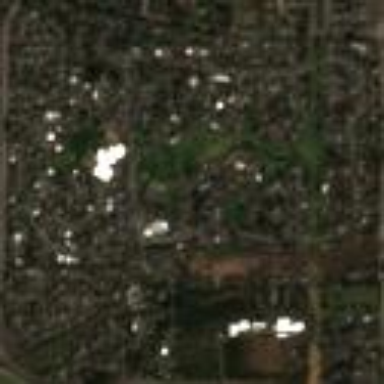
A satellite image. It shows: Neighbourhood with historic district.